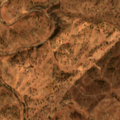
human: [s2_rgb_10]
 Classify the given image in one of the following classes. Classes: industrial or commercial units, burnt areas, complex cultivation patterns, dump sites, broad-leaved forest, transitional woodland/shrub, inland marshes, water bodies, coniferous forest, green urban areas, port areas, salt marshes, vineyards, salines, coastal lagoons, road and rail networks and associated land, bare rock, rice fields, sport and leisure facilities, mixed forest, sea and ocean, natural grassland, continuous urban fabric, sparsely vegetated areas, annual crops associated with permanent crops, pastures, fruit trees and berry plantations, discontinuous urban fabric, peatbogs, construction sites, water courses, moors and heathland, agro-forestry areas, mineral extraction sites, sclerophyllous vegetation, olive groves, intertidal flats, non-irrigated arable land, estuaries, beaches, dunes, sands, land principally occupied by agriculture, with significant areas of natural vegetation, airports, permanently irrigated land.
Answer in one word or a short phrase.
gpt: pastures, agro-forestry areas